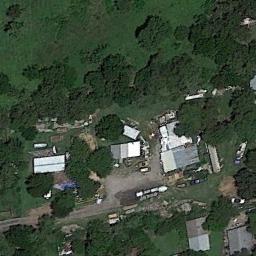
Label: medium_residential